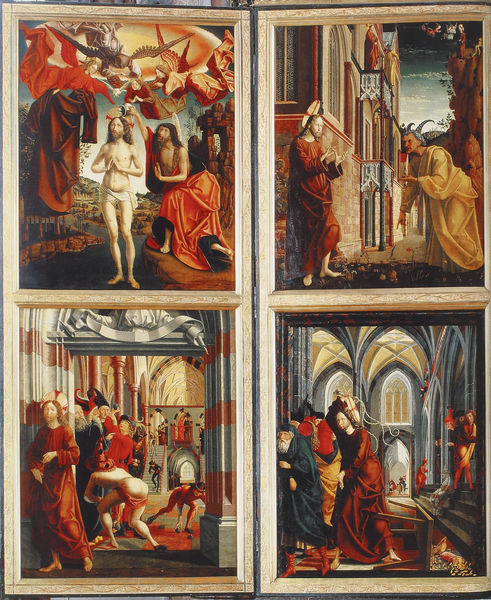
Titel: Hochaltar in der Wallfahrts- und Pfarrkirche St. Wolfgang
Künstler: Michael Pacher
Standort: Sankt Wolfgang am Abersee, Pfarrkirche St. Wolfgang (EU - AUT - Salzkammergut)
Schlagwörter: flügel, himmel, wasser, holz, männer, säulen, rot, johannes, kirche, mantel, engel, fluß, tafel, stufen, vier, beten, altar, christus, jesus, jesus christus, teufel, versuchung, segnung, tempel, kaufleute, heilige, heilig, taufe, sünde, vertreibung, satan, auferstehung, altarbild, johannes der täufer, retabel, taufe christi, kreuznimbus, martyrium, mose, altarbilder, passion, sünden, altarflügel, geisselung, ikonografie, geiselung, geißel, nordalpin, wechsler, passionszyklus, eingel, geiseln, geldwechsler, 1450, tempelreinigung